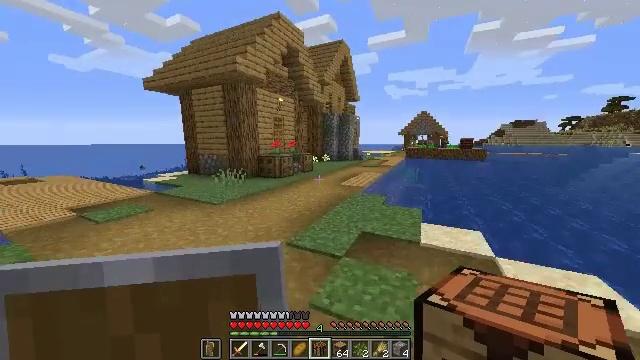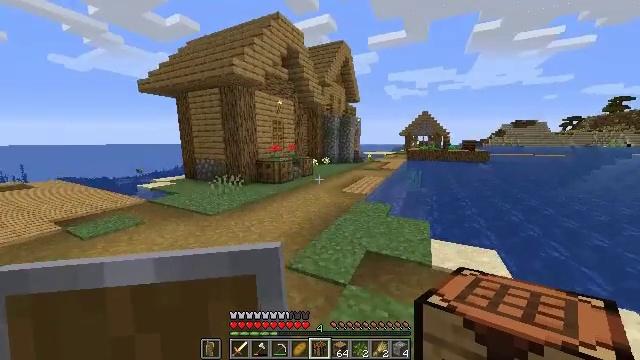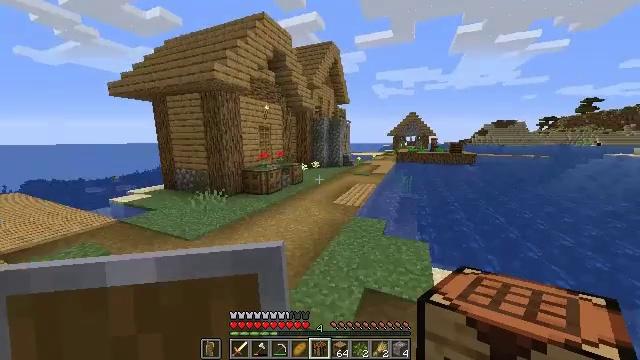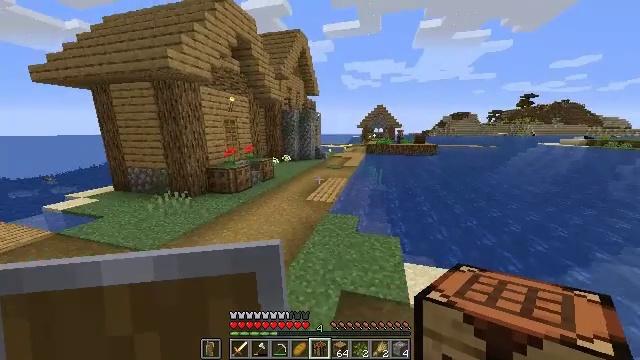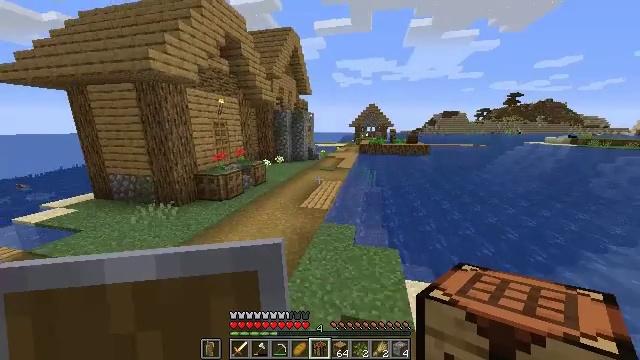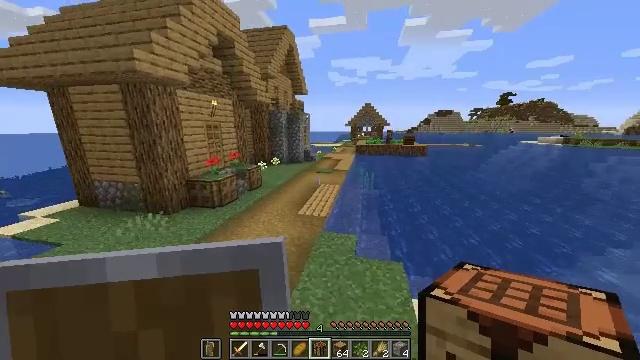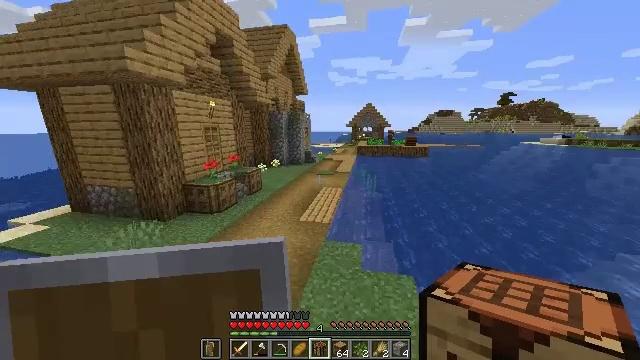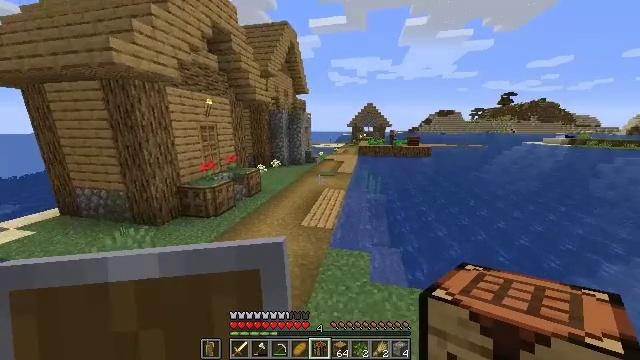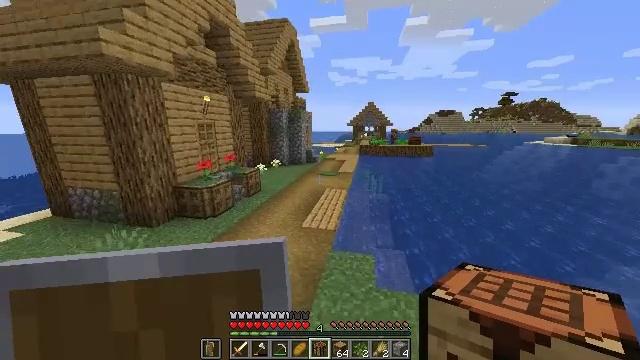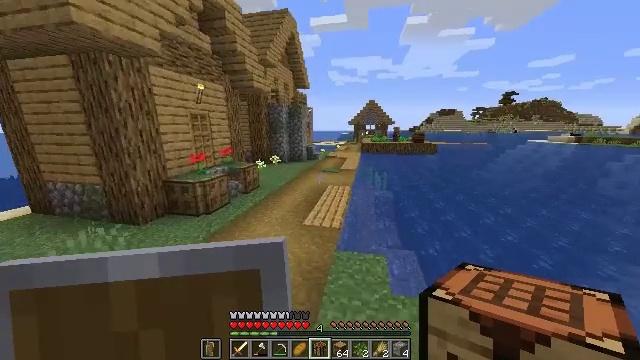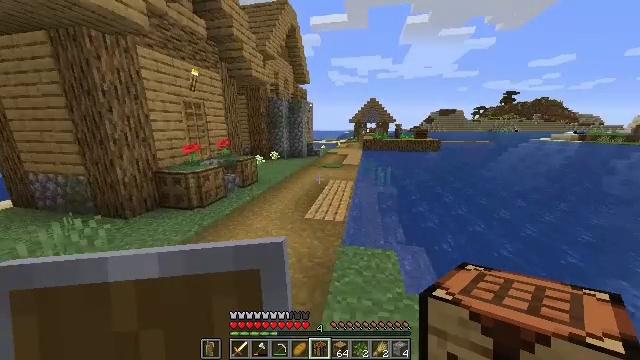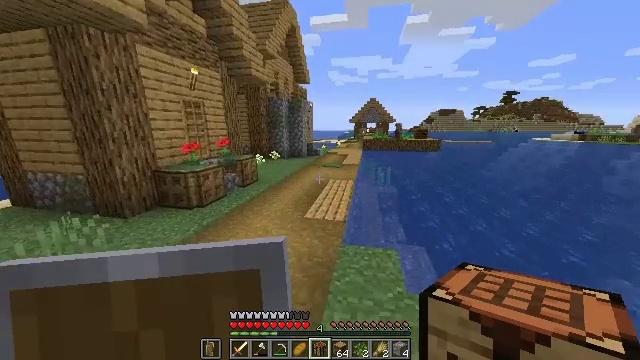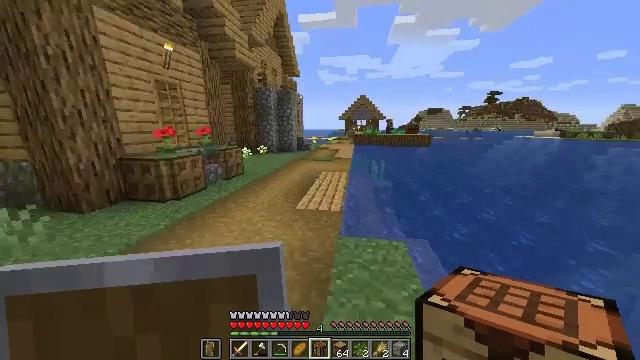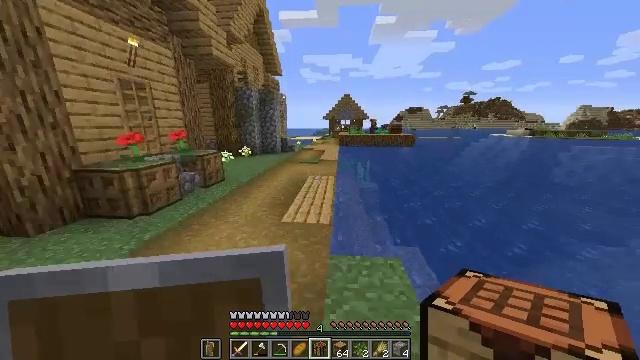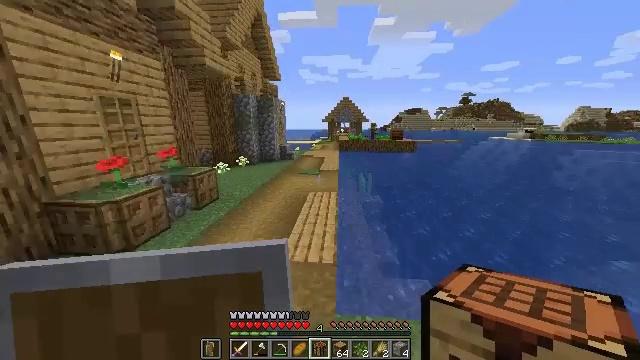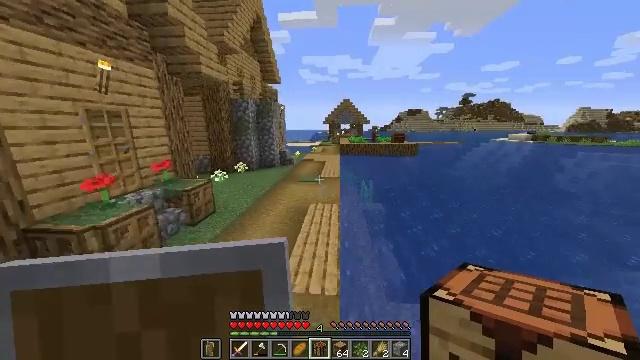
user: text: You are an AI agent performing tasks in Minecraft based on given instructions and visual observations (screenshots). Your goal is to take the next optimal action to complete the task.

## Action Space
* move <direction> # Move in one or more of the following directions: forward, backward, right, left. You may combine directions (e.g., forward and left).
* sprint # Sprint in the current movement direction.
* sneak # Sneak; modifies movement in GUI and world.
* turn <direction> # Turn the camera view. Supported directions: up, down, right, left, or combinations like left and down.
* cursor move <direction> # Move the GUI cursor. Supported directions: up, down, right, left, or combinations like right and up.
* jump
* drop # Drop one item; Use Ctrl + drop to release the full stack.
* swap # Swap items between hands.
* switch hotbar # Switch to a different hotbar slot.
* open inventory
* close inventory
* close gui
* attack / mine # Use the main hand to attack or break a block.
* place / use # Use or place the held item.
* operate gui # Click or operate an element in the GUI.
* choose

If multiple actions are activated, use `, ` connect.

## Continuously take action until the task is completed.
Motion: motion action
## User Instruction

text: Attack the grindstone to break it.
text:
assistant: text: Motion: move forward, jump
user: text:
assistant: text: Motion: move forward, turn right, jump
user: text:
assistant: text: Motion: move forward, turn right and down, jump
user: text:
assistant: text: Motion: move forward, turn right, jump
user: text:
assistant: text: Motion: move forward, turn right, jump
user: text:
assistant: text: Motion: move forward, jump
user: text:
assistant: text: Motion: move forward, jump
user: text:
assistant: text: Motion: move forward, jump
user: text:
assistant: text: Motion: move forward, jump
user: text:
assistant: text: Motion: move forward, jump
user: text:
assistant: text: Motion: move forward, jump
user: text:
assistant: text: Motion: move forward, turn right, jump
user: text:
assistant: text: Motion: move forward, turn right, jump
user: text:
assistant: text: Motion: move forward, jump
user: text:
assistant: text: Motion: move forward, jump
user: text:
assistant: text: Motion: move forward, jump
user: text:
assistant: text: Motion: move forward, jump
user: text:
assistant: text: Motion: move forward, jump
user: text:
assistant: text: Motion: move forward, jump
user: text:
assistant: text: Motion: move forward, jump
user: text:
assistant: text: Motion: move forward, jump
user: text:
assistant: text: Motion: move forward, jump
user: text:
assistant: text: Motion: move forward, jump
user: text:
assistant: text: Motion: move forward, turn right, jump
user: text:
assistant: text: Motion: move forward, turn right, jump
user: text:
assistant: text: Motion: move forward, turn right, jump
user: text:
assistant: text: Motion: move forward, jump
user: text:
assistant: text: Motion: move forward, jump
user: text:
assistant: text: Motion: move forward, jump
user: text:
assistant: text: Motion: move forward, jump